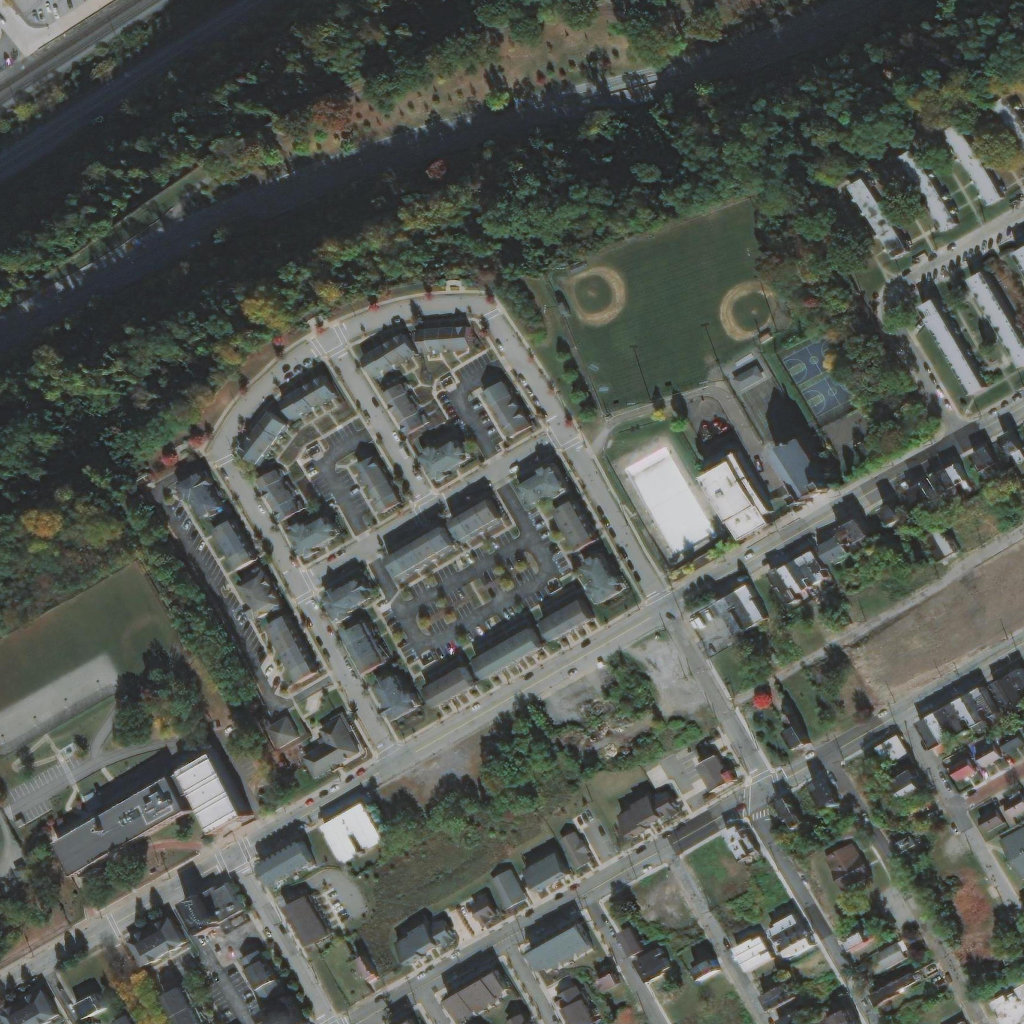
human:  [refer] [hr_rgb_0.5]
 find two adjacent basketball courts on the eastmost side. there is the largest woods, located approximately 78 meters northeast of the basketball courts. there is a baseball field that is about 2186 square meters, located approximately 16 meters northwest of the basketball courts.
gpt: <box>[[76, 33, 83, 41, 0]]</box>